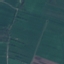
Land use / land cover: Pasture